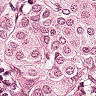
Metastatic tissue present: yes